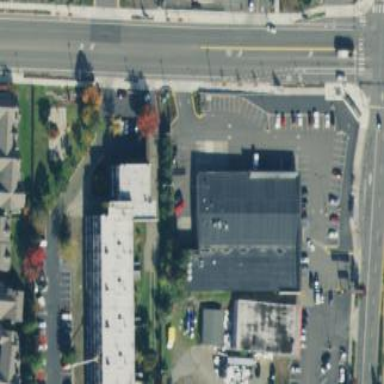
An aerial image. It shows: Building that is pharmacy providing healthcare services.